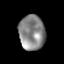
Tissue: prostate
Cell type: T cells
Senescence score: 0.2549
Nuclear area (px): 893
Mean DAPI intensity: 134.502